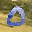
Label: 0